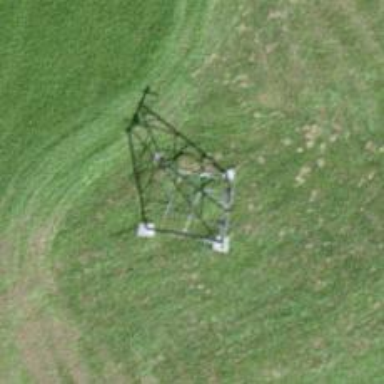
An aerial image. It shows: Pylon used for aerialway.